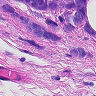
Metastatic tissue present: yes